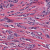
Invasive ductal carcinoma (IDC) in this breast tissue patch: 1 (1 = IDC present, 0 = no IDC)